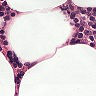
Metastatic tissue present: no